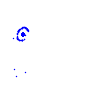
Particle: pion